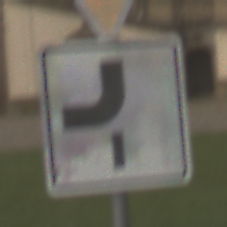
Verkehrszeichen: VerlaufVorfahrtsstrasse7
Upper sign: VorfahrtGewaehren
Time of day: MorningAfternoon
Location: Outdoor (Suburban)
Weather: Overcast
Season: NotSpecified
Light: Natural